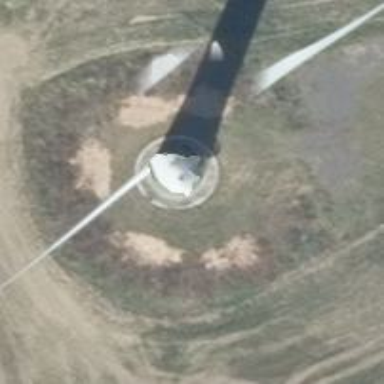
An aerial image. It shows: Wind generator powered by horizontal-axis wind turbine.